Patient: sex F, age 89
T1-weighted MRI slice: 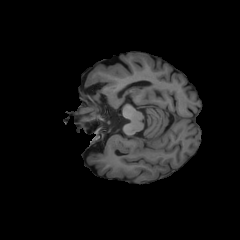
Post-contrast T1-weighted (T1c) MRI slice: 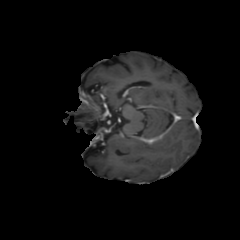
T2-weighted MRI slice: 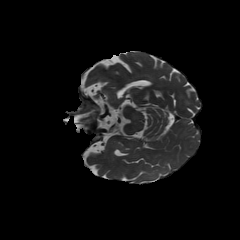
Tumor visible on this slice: no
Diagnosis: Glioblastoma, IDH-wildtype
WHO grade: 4